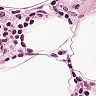
Metastatic tissue present: no